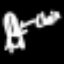
Label: chair